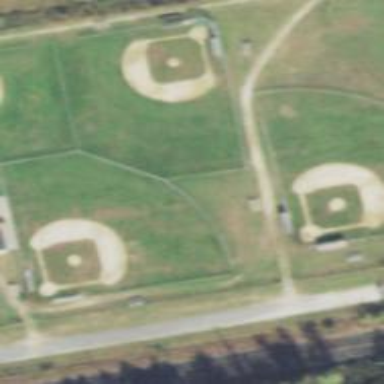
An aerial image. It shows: Baseball pitch for leisure and sports activities.